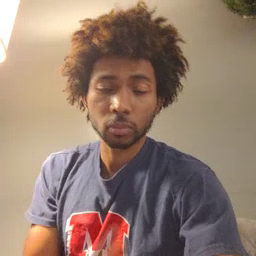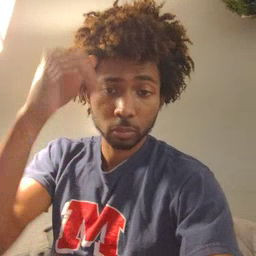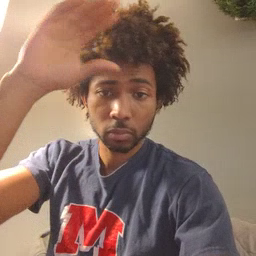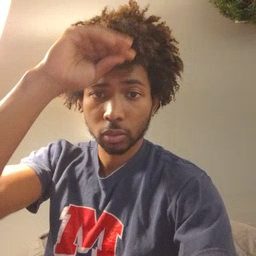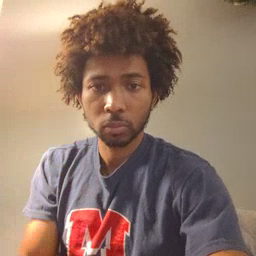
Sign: cowboy